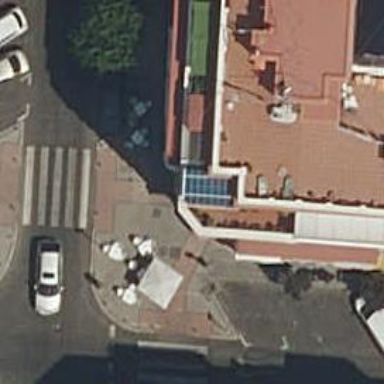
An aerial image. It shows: Cafe.